Question: i am new to chart.js and i need to create a line graph with labels on the y-axis. There are many examples online with labels on the x axis, but what i need is a line graph with the labels on the y-axis and numbers on the x-axis?

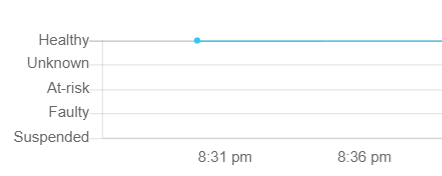
Answer: First you should define the values for the vertical axis in the chart configuratoin parameter 'data.yLabels'.
Then you define the 'yAxis' as a <URL>.
Further, you need to define the 'xAxis' as a <URL> through objects containing 'x' and 'y' properties.
> Note that Chart.js internally uses <URL> of Chart.js that includes Moment.js in a single file.
Please have a look at below runnable code sample.
'''
new Chart(document.getElementById('myChart'), {
type: 'line',
data: {
yLabels: ['Suspended', 'Faulty', 'At-risk', 'Unknown', 'Healthy'],
datasets: [{
label: 'My Dataset',
data: [
{ x: '20:28', y: 'Healthy' },
{ x: '20:47', y: 'Healthy' }
],
backgroundColor: 'lightblue',
borderColor: 'blue',
fill: false
}]
},
options: {
responsive: true,
title: {
display: false
},
legend: {
display: false
},
scales: {
yAxes: [{
type: 'category',
ticks: {
reverse: true,
},
gridLines: {
zeroLineColor: 'rgba(0, 0, 0, 0.1)'
}
}],
xAxes: [{
type: 'time',
time: {
parser: 'HH:mm',
unit: 'minute',
stepSize: 5,
tooltipFormat: 'HH:mm'
},
ticks: {
min: '20:25',
max: '20:50',
padding: 10
},
gridLines: {
display: false
}
}],
}
}
});
'''
'''
<script src="https://cdnjs.cloudflare.com/ajax/libs/Chart.js/2.9.3/Chart.bundle.min.js"></script>
<canvas id="myChart" height="80"></canvas>
'''